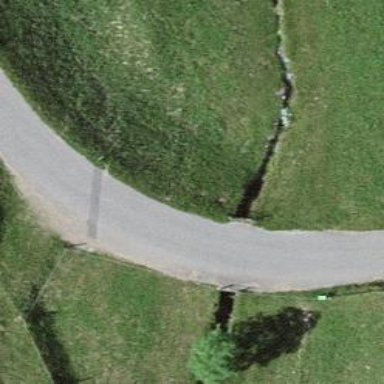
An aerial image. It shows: Culvert tunnel.